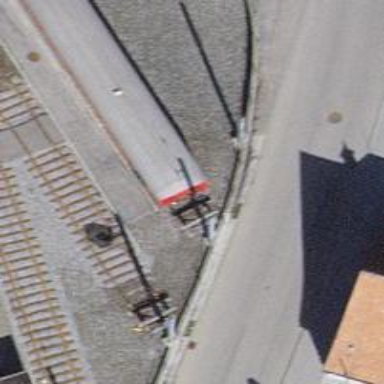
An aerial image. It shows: Railway buffer stop.